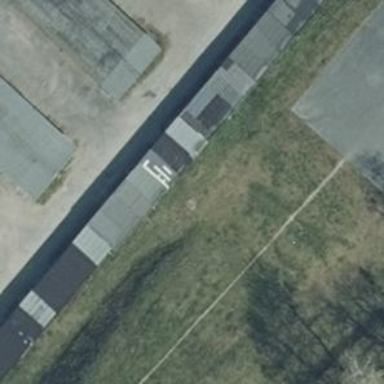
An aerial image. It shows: Group of garages.